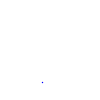
Particle: pion